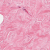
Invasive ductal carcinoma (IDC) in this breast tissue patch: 0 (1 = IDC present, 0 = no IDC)